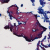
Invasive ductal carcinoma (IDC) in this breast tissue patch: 0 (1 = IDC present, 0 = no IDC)